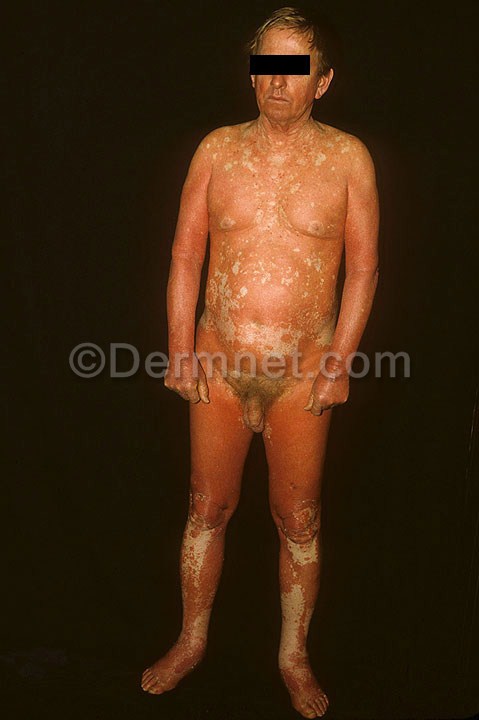
Disease: Psoriasis pictures Lichen Planus and related diseases